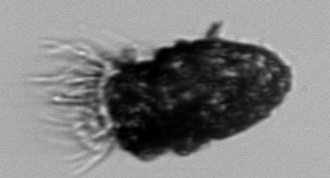
Label: Stenosemella_pacifica